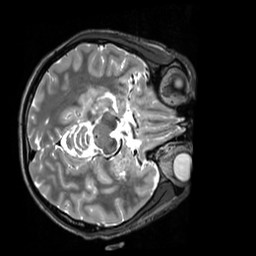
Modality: T2w
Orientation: axial
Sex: male
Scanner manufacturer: siemens
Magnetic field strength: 3 T
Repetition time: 3.2 s
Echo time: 0.409 s